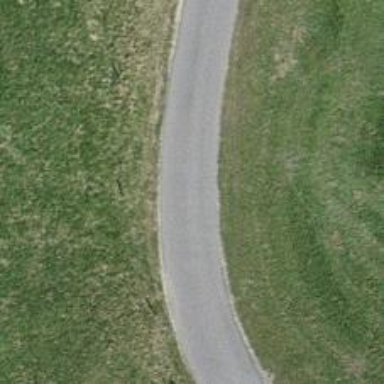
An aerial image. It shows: Unclassified road.